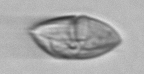
Label: Gyrodinium